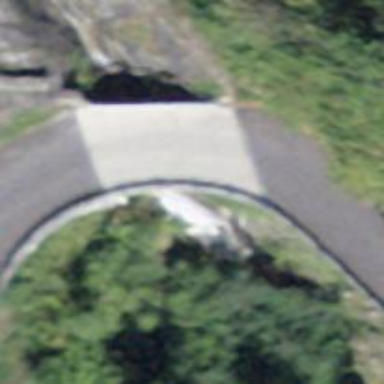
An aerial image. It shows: Unclassified road on bridge.